Question: I am working on integrating twitter with my android application, I am using twitter4j library to do this.
I have added the twitter4j library files and put it in a folder libs and added compile dependency in build.gradle inside app folder
'''
dependencies {
compile fileTree(dir: 'libs', include: ['*.jar'])
compile 'com.android.support:appcompat-v7:22.2.0'
compile 'com.google.android.gms:play-services:6.5.+'
compile 'org.twitter4j:twitter4j-core:4.0.2'
}
'''
but I am still not able to use this library

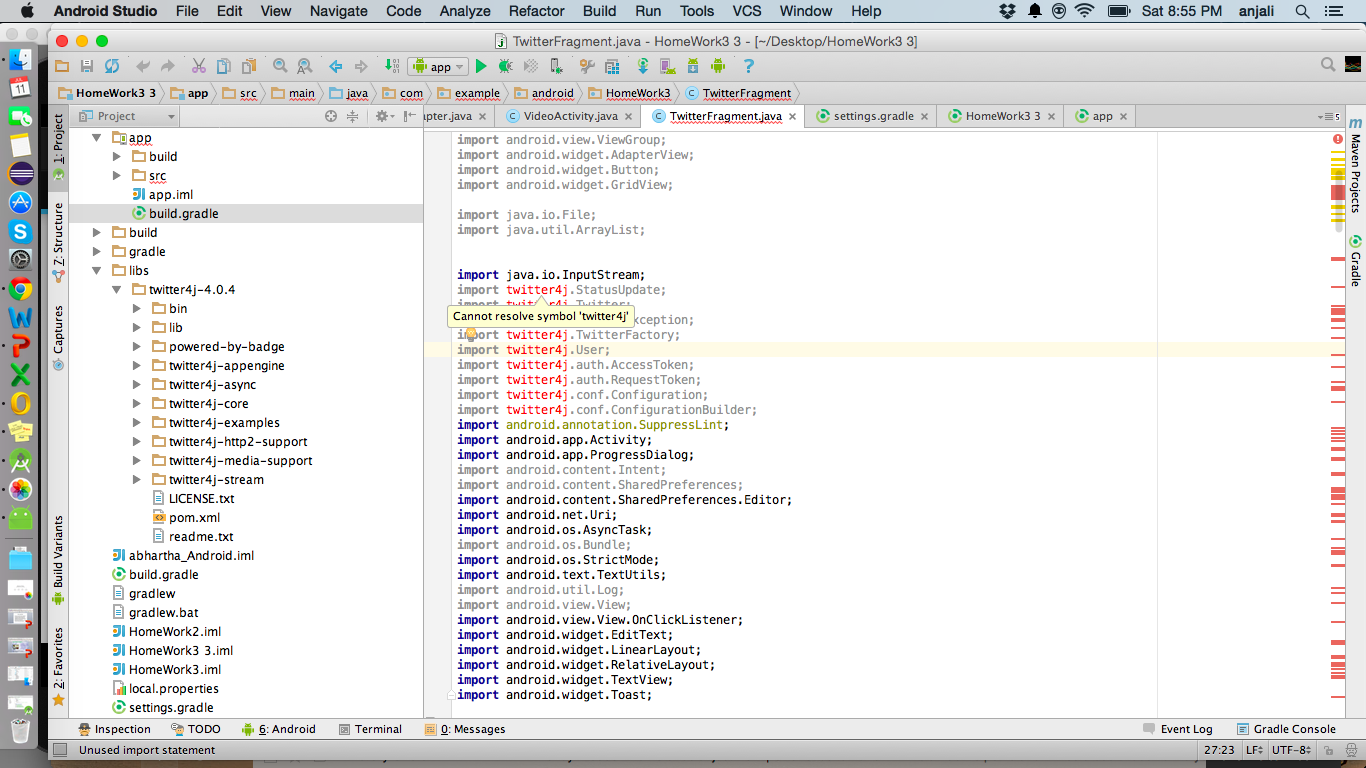
Answer: Try to add this at "repositories" on your buildscript.
'''
repositories { mavenCentral() }
'''